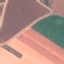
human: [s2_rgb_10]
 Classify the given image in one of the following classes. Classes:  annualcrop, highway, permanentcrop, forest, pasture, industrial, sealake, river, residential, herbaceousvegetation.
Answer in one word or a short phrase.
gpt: AnnualCrop